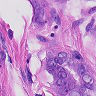
Metastatic tissue present: yes